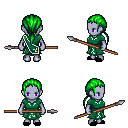
a pixel art fantasy rpg character, female body template, dark elf, purple skin, sash dress, white pants, green ponytail hairstyle, black slippers, spear, four views (front, back, left, right), 2x2 character sprite sheet, small pixel art, hard edges, no anti-aliasing